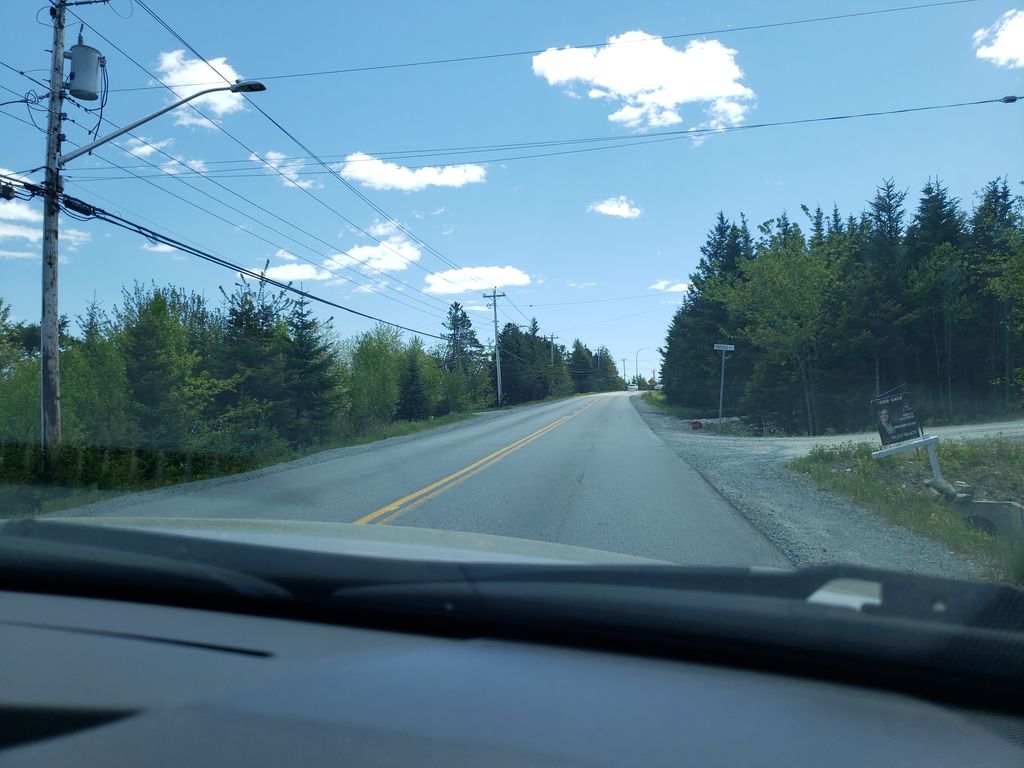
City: halifax